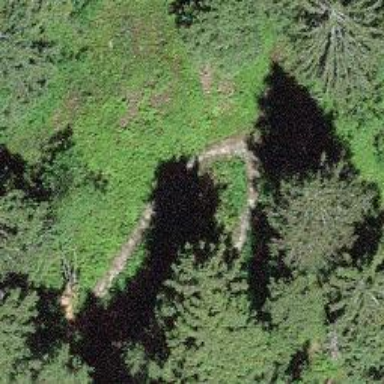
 groomed for outdoor enthusiasts to explore nature."